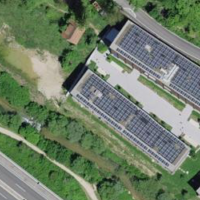
EUNIS habitat code: 57
Species observed at this site:
Galeopsis tetrahit